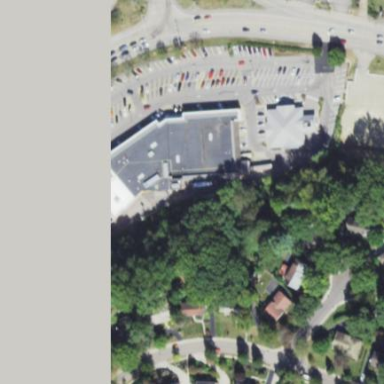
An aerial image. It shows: Retail area.